Question: I am trying to generate a straight horizontal line with a breakdown in the middle to display an arrow. The idea is that the content displayed under the line will provide details about the content displayed above the line. Here is what the line should look like:

I am trying to generate this with pure HTML and CSS (no bitmap images). Use of <URL>, but I can't think of a way to apply it to this scenario.
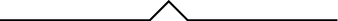
Answer: This nice effect can be achieved using the CSS ':before' and ':after' properties. It's best to play around with Simon Hojberg's online generator at <URL>.